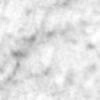
Label: no_change